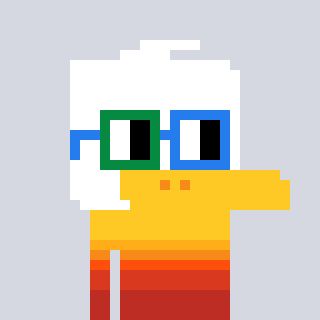
a pixel art character with square green and blue glasses, a duck-shaped head and a foggrey-colored body on a cool background